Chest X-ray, AP view. Patient: 29 years old, sex F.
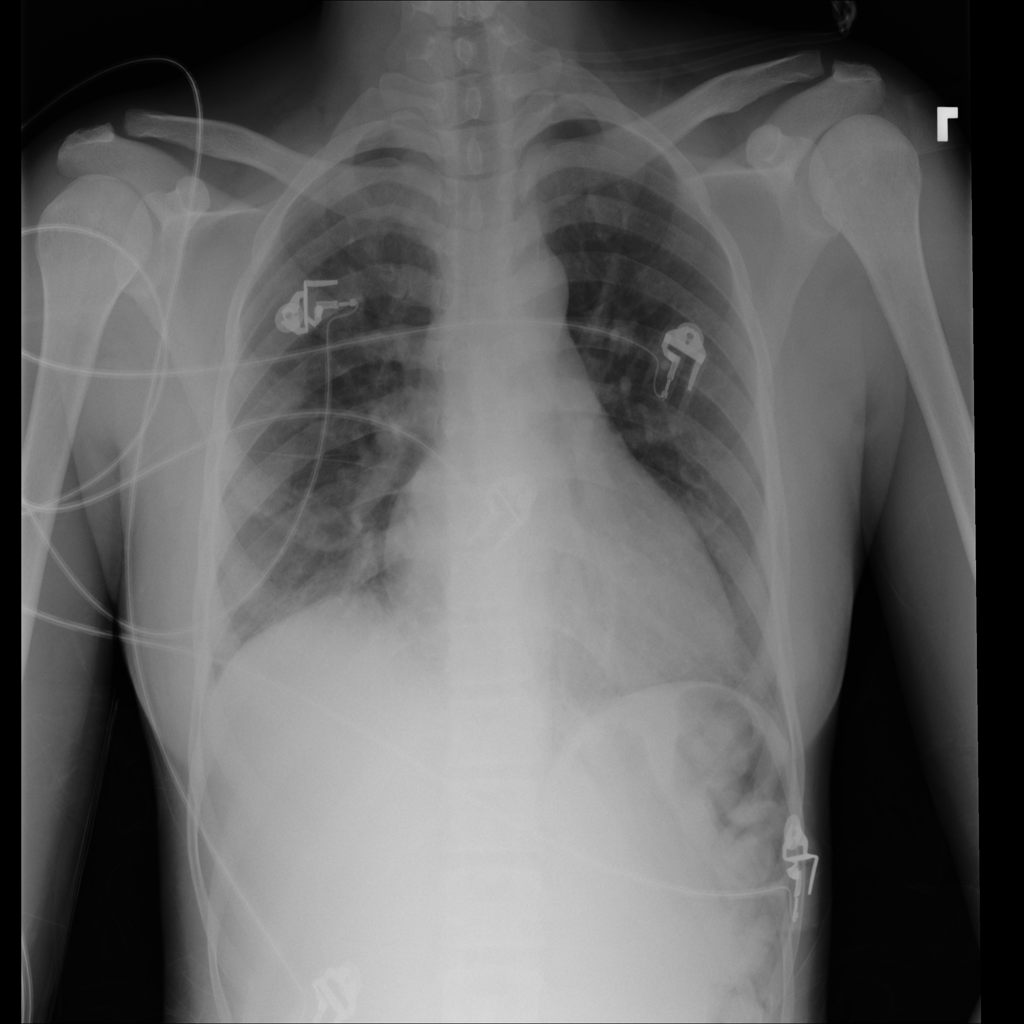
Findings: No Finding